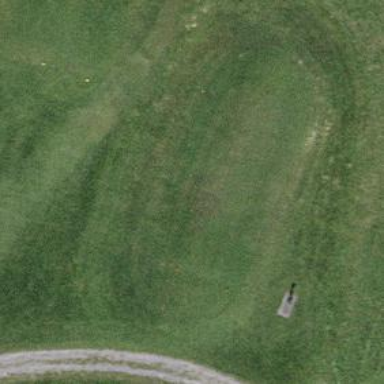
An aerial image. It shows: Grassy area designated as golf tee.